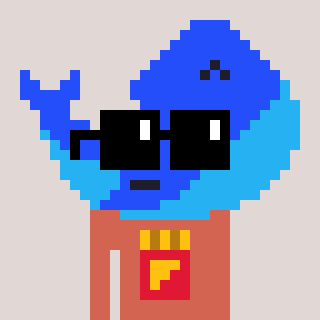
a pixel art character with square black sunglasses, a whale-shaped head and a peachy-colored body on a warm background